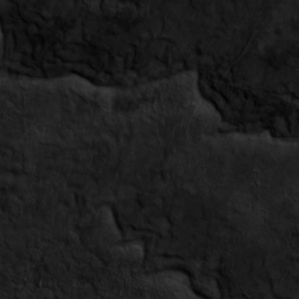
Label: non_frost